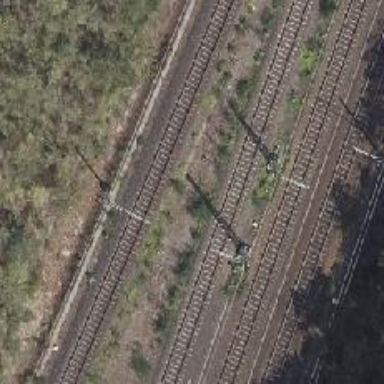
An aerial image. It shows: Railway with electrified contact lines.